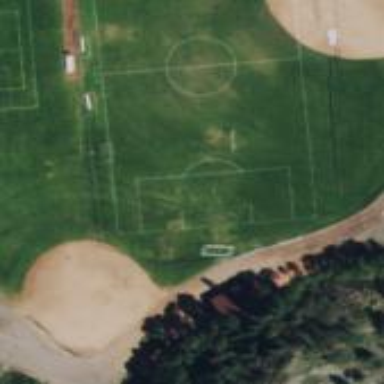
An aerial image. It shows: Baseball pitch for leisure land.